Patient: sex F, age 59
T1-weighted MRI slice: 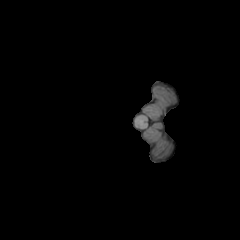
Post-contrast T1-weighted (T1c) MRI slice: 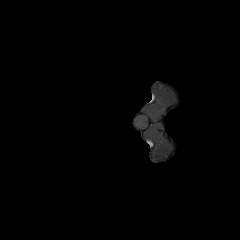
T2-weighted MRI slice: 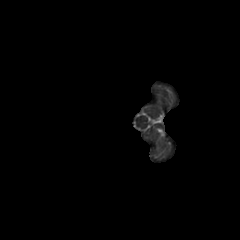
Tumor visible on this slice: no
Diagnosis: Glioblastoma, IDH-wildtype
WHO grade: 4